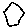
Label: hexagon